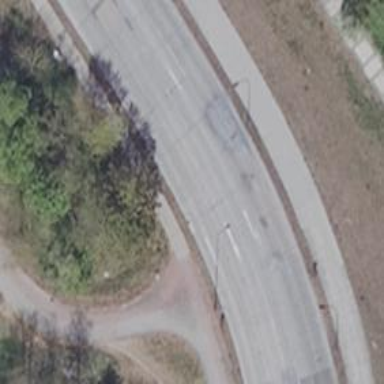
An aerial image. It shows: Asphalt tertiary road with dedicated tracks for cycling and walking.